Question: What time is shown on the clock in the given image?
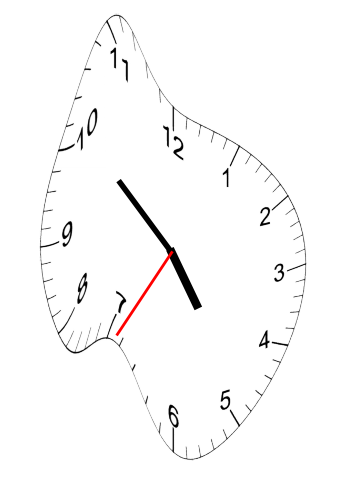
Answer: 04:51:35